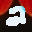
Label: 2